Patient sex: M
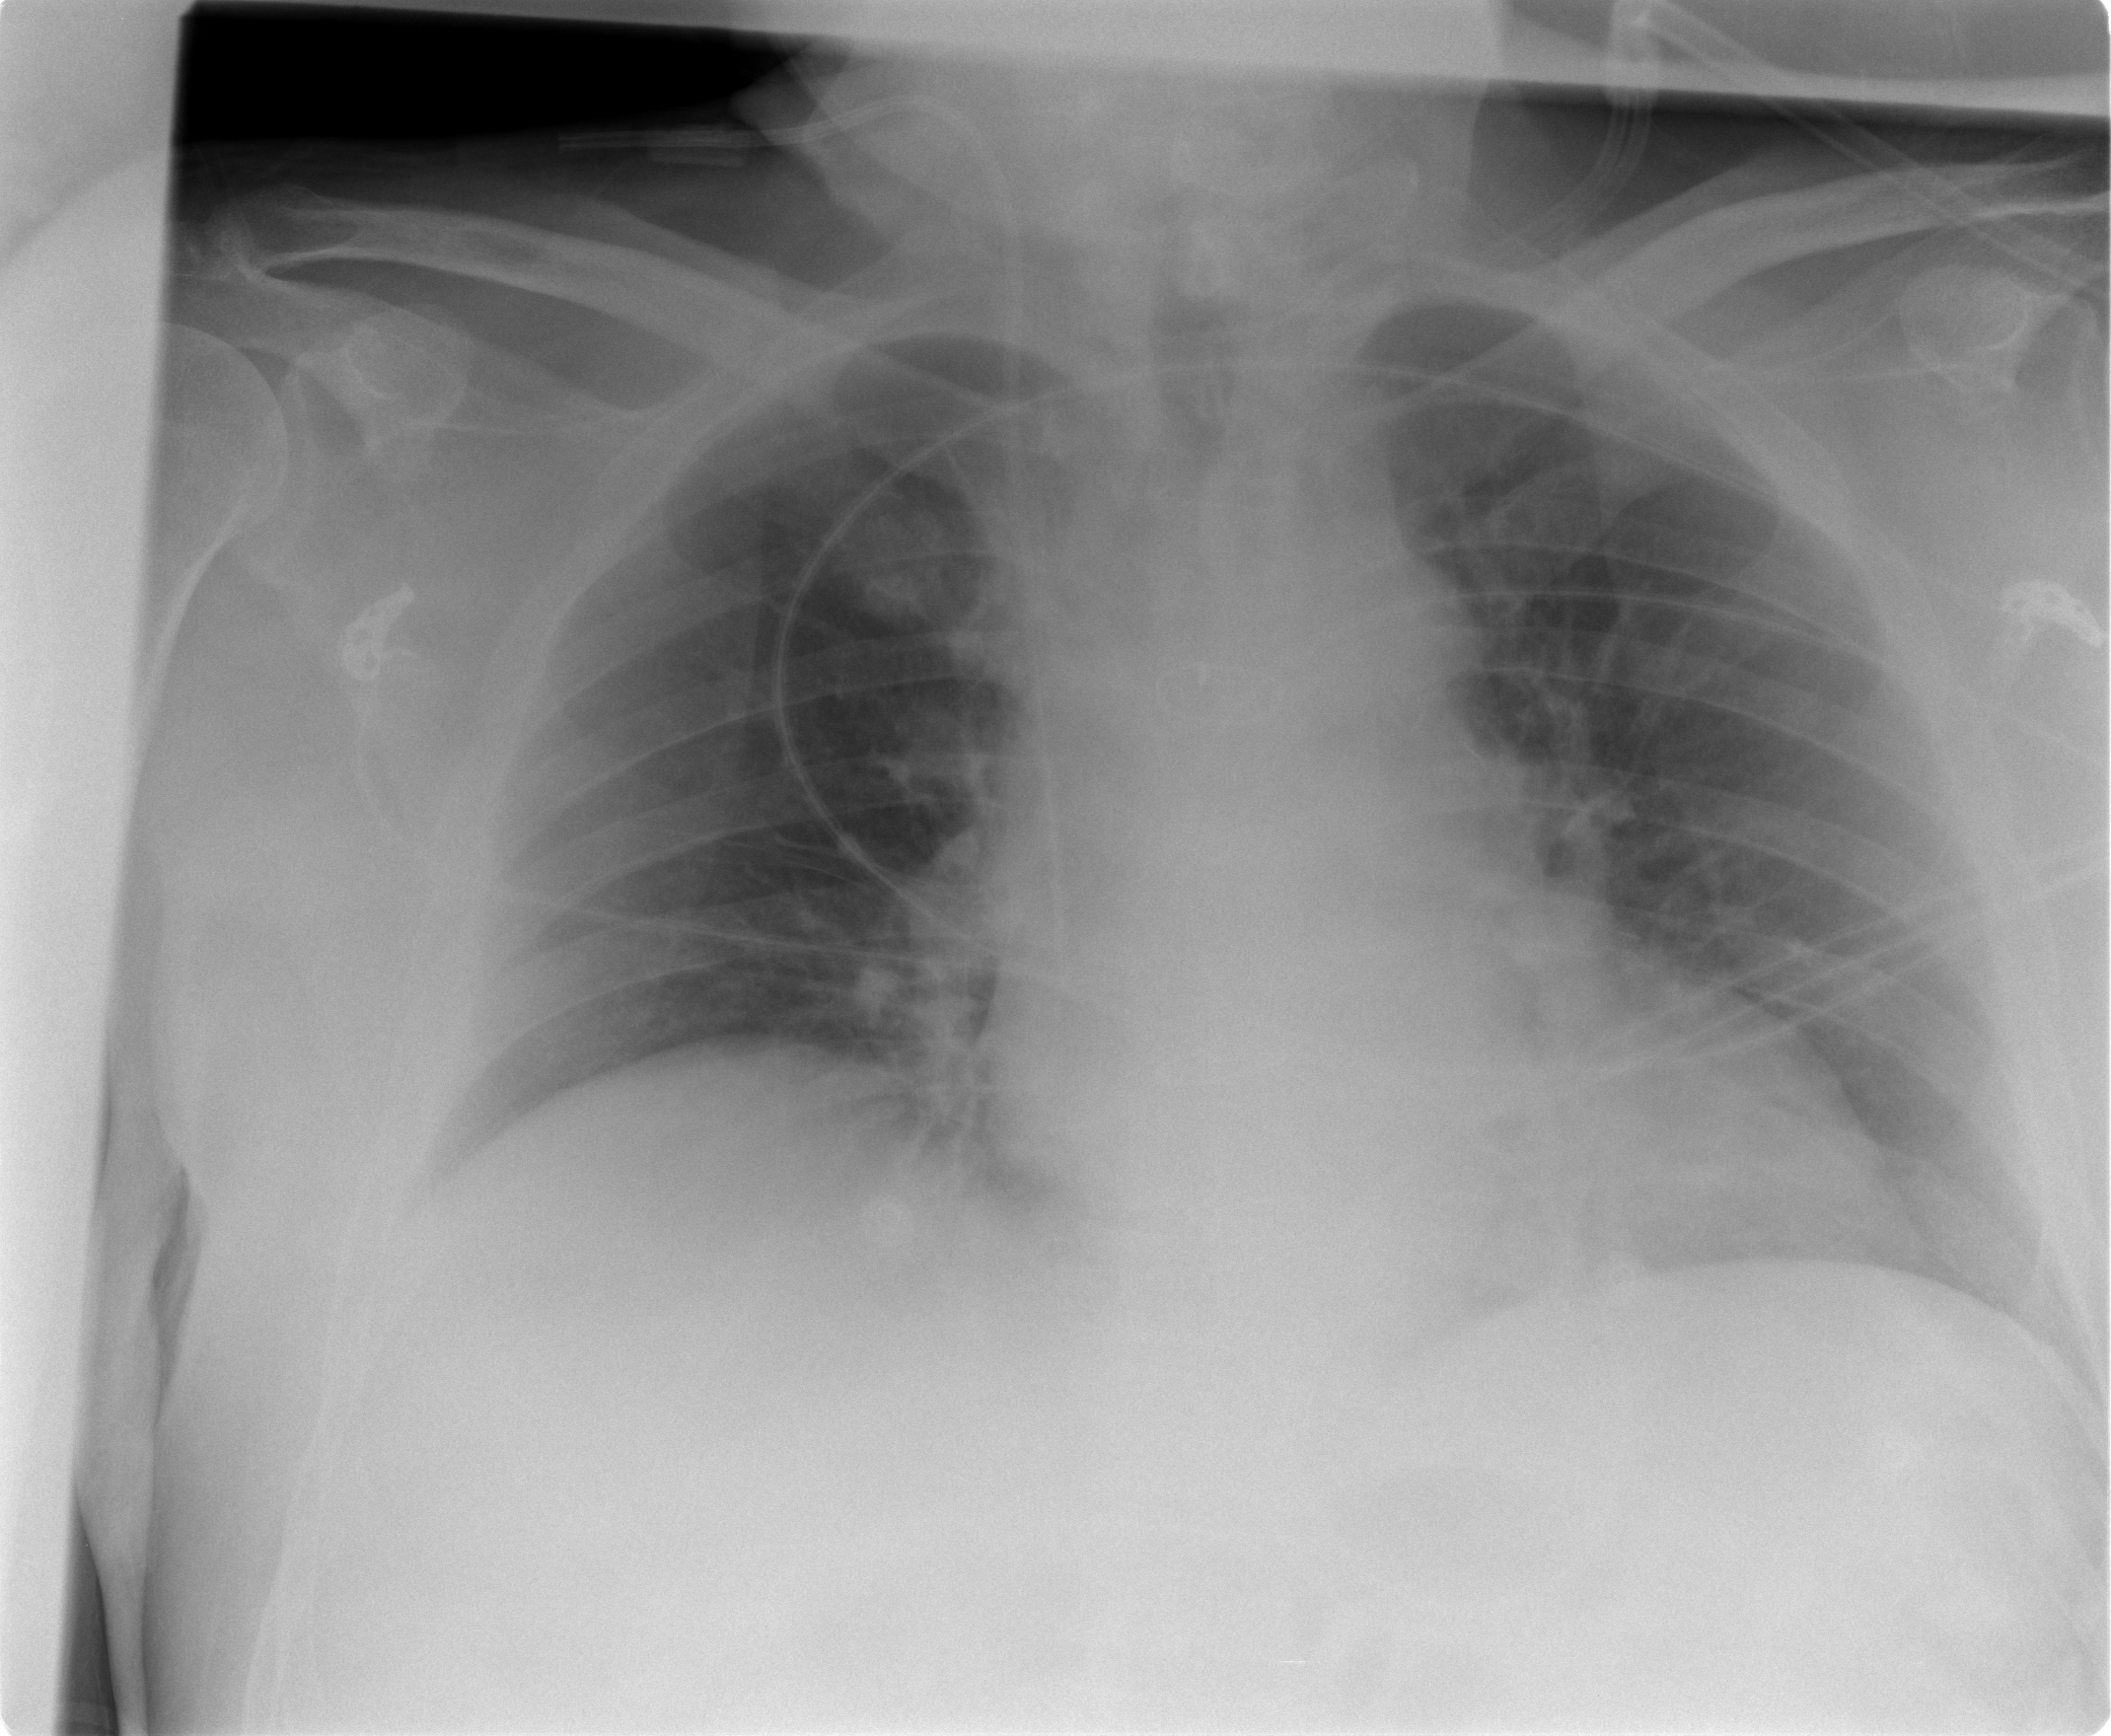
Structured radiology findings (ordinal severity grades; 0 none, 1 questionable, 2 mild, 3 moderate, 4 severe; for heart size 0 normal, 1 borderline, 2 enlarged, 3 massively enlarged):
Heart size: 0
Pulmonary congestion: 1
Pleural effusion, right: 0
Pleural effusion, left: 0
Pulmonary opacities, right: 0
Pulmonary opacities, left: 0
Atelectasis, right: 0
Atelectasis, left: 0